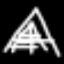
Label: The Eiffel Tower